You are looking at the wavelet scalogram of a bearing's acceleration signal. Classify the bearing condition as one of: normal, inner_race, outer_race, ball.
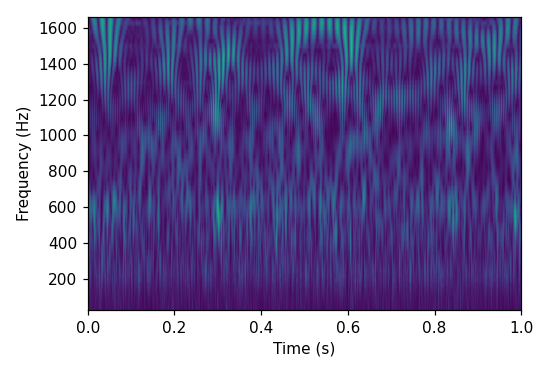
Answer: outer_race